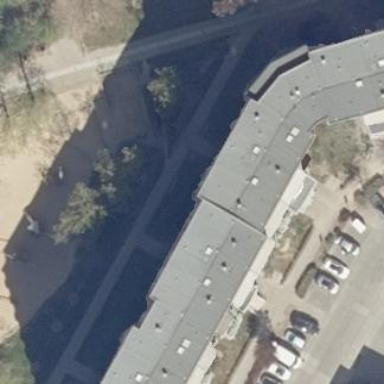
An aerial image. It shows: Apartment building with flat roof.